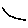
Label: line